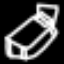
Label: bed